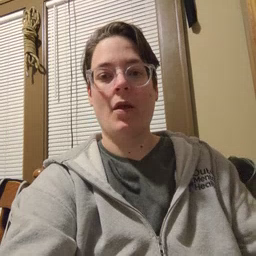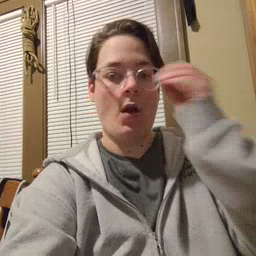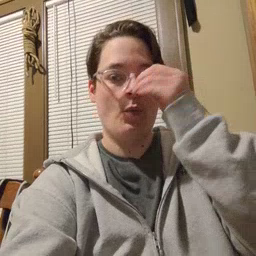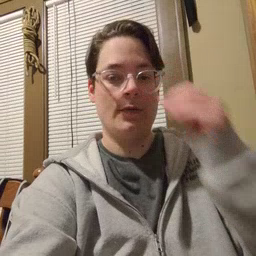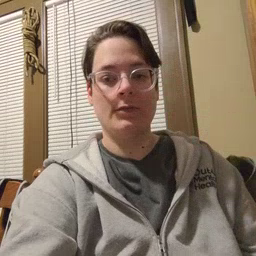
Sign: owl